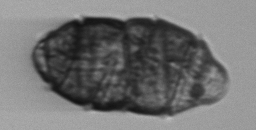
Label: Margalefidinium